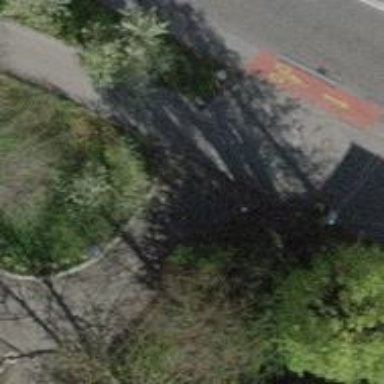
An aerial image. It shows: Bollard barrier.